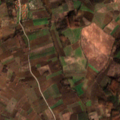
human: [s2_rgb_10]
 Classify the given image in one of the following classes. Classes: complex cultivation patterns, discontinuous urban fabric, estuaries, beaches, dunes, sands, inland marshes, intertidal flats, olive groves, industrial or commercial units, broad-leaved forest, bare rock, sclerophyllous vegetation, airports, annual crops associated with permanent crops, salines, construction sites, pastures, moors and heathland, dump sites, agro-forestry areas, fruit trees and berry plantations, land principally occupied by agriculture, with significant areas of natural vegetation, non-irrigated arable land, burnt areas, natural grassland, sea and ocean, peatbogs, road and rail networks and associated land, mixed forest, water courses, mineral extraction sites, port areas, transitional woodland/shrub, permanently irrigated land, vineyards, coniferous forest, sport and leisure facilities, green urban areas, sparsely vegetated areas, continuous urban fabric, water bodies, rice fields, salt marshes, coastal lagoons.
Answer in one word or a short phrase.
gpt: complex cultivation patterns, land principally occupied by agriculture, with significant areas of natural vegetation, broad-leaved forest